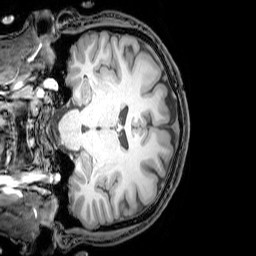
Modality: T1w
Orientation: coronal
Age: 24
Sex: male
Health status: healthy
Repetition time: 0.081 s
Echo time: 0.037 s